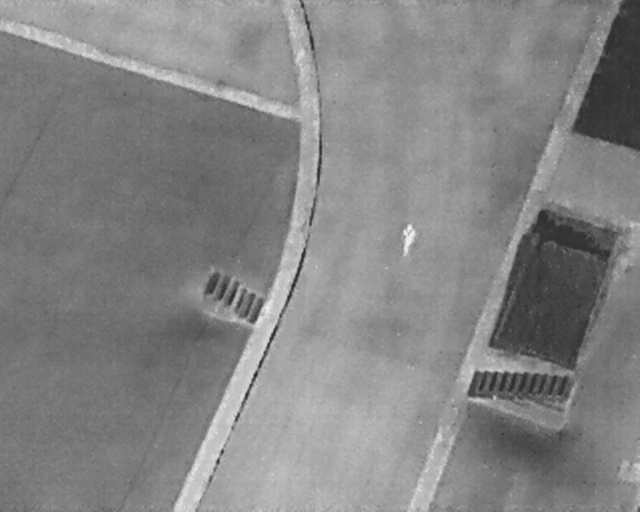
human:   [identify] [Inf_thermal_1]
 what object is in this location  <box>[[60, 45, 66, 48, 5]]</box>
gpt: <ref>1 large person at the center</ref>